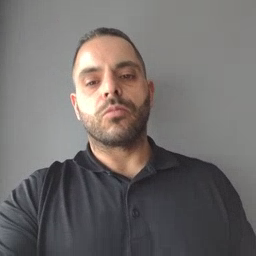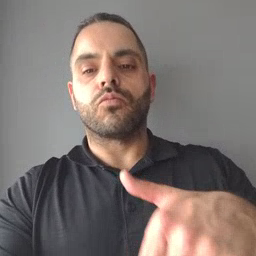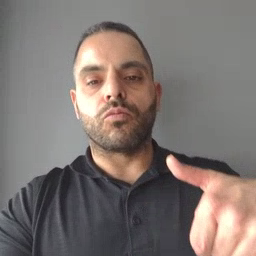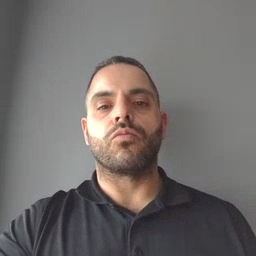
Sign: underwear